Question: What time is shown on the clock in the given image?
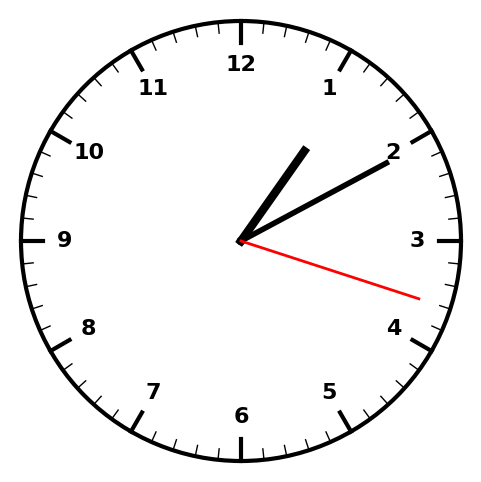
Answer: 01:10:18